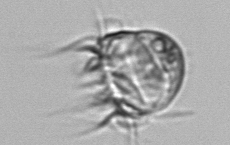
Label: Leegaardiella_ovalis